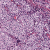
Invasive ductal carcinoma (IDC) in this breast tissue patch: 1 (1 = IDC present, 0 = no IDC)